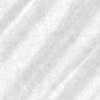
Label: change